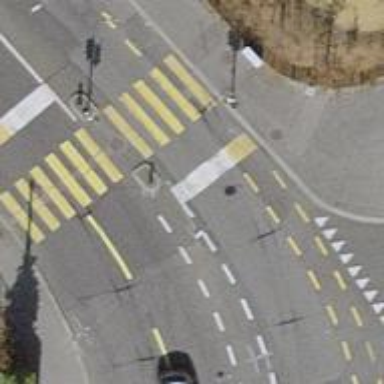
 there is bus lane with shared bus and cycle lane."